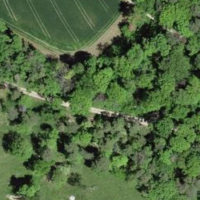
EUNIS habitat code: 41
Species observed at this site:
Rhamnus cathartica
Succisa pratensis